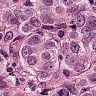
Metastatic tissue present: yes